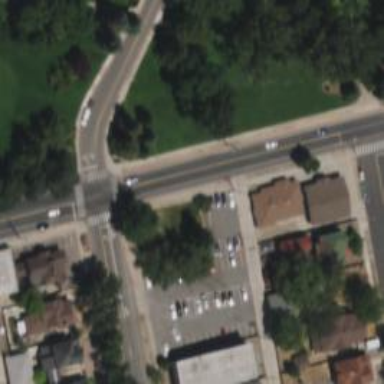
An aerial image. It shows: Tertiary road with asphalt surface and separate sidewalk.